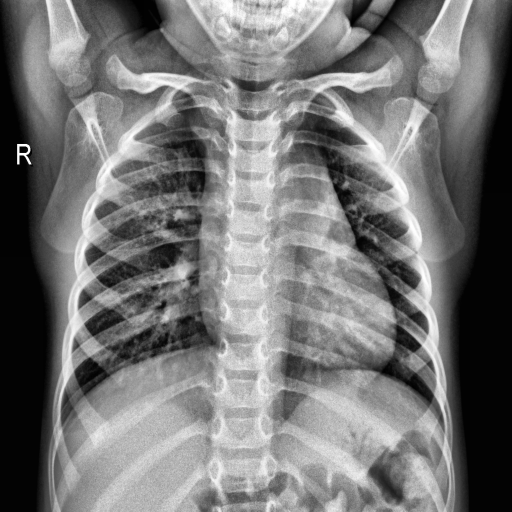
Finding: NORMAL